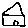
Label: house